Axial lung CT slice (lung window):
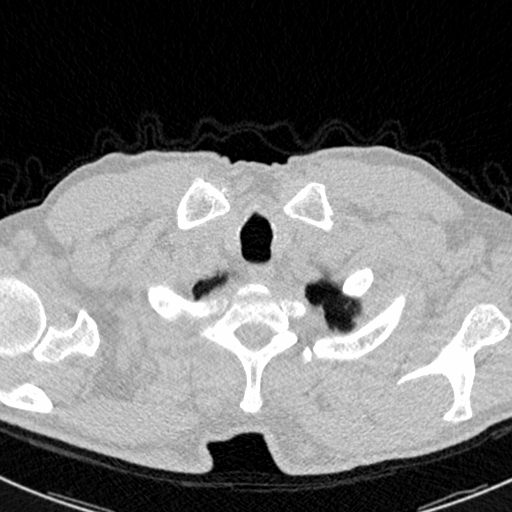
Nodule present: no